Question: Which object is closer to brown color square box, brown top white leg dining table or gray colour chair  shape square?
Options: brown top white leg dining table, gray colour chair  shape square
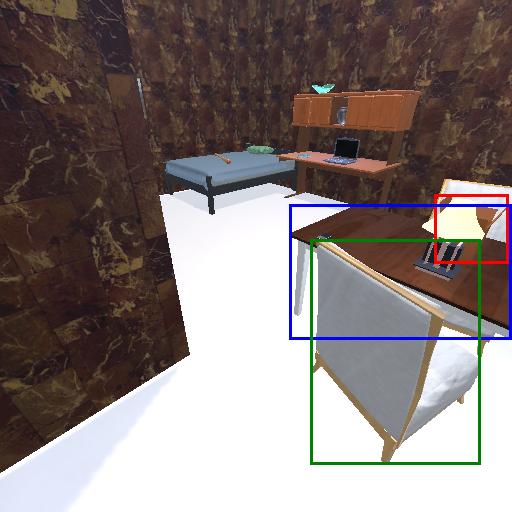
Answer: brown top white leg dining table